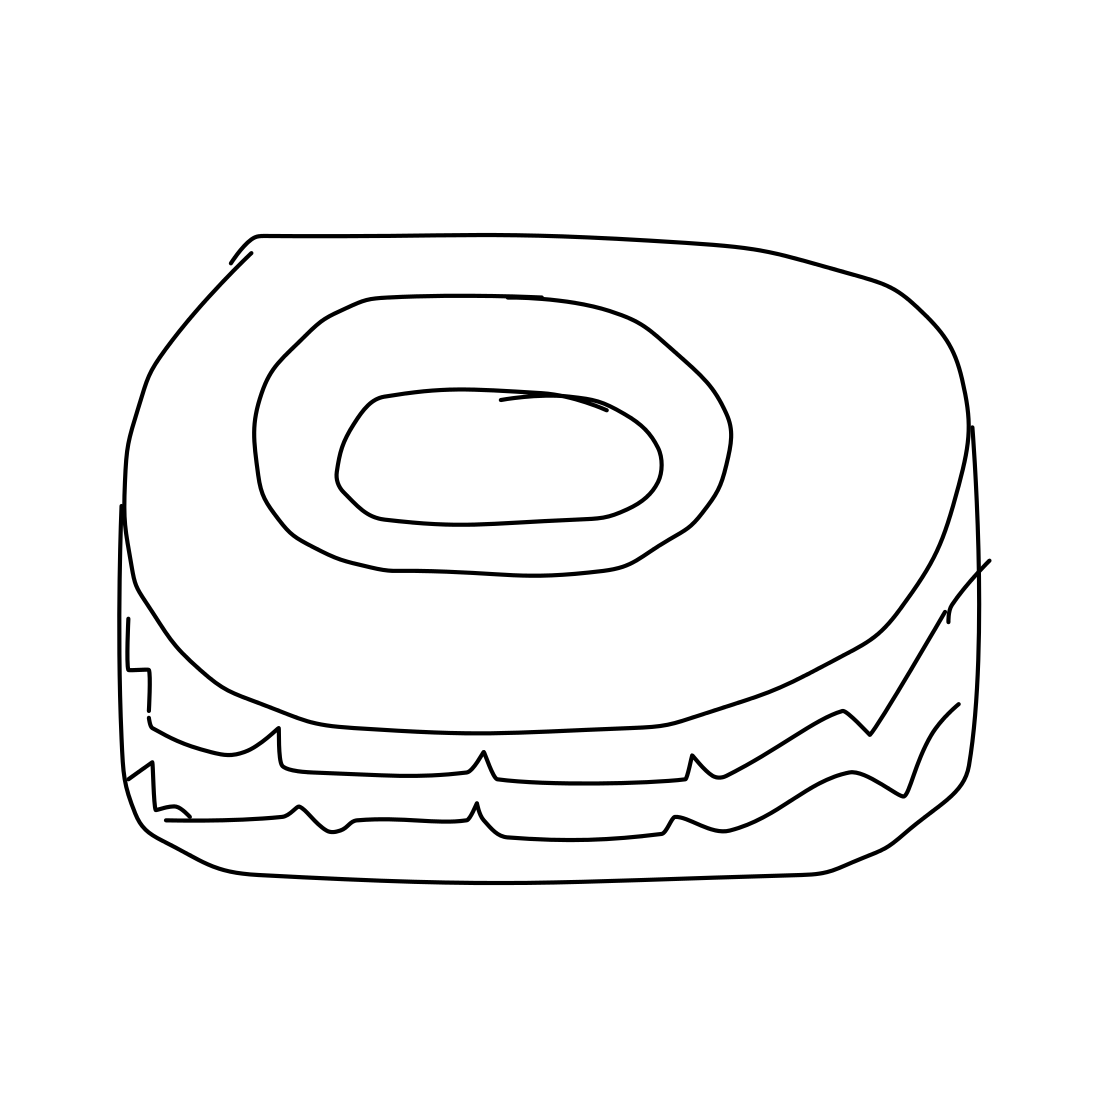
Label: tire